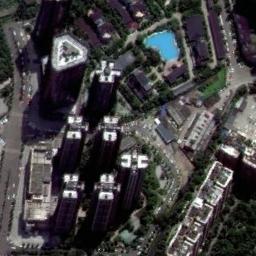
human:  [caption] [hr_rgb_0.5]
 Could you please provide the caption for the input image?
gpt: In a business district there are several tall buildings and a swimming pool and lawns and several roads with many cars and many trees .

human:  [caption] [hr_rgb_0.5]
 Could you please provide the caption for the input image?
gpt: The tall buildings in the picture are all red .

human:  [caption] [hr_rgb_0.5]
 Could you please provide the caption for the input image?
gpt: The commercial area is consist of many tall buildings .

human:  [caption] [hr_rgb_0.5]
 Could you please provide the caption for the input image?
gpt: A commercial area has lots of high-rise buildings and a pool is also in the commercial area .

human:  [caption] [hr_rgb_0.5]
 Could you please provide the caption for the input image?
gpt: There are six skyscrapers on a commercial area .